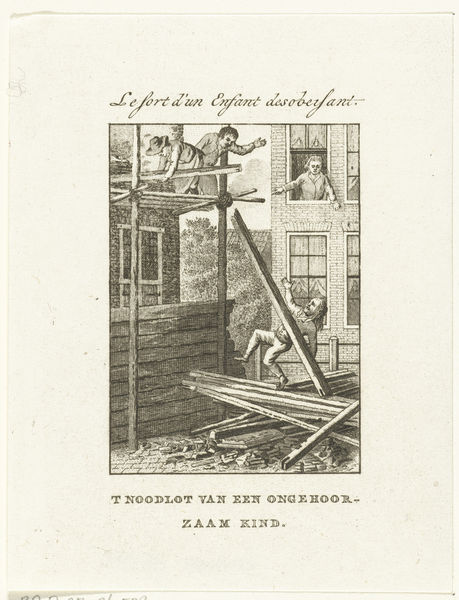
Titel: Kind wordt geraakt door balk bij spelen op bouwplaats
Künstler: Jan Lucas van der Beek
Standort: Amsterdam
Institution: Rijksmuseum
Schlagwörter: baum, mann, weiß, fenster, frau, holz, hut, männer, schwarz, zeichnung, gebäude, haus, hose, wand, arme, steine, boden, kind, latten, arbeiter, balken, fallen, gerüst, handwerk, handwerker, bau, latte, baustelle, bauarbeiter, hausbau